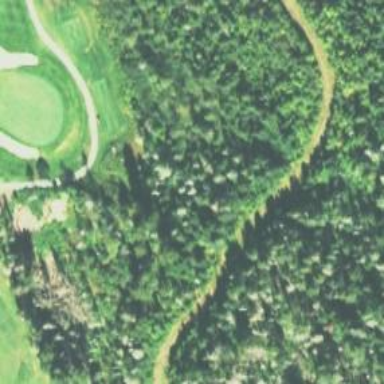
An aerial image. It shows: Grass area designated as golf tee.